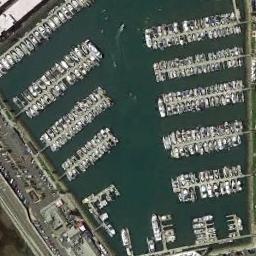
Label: harbor